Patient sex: M
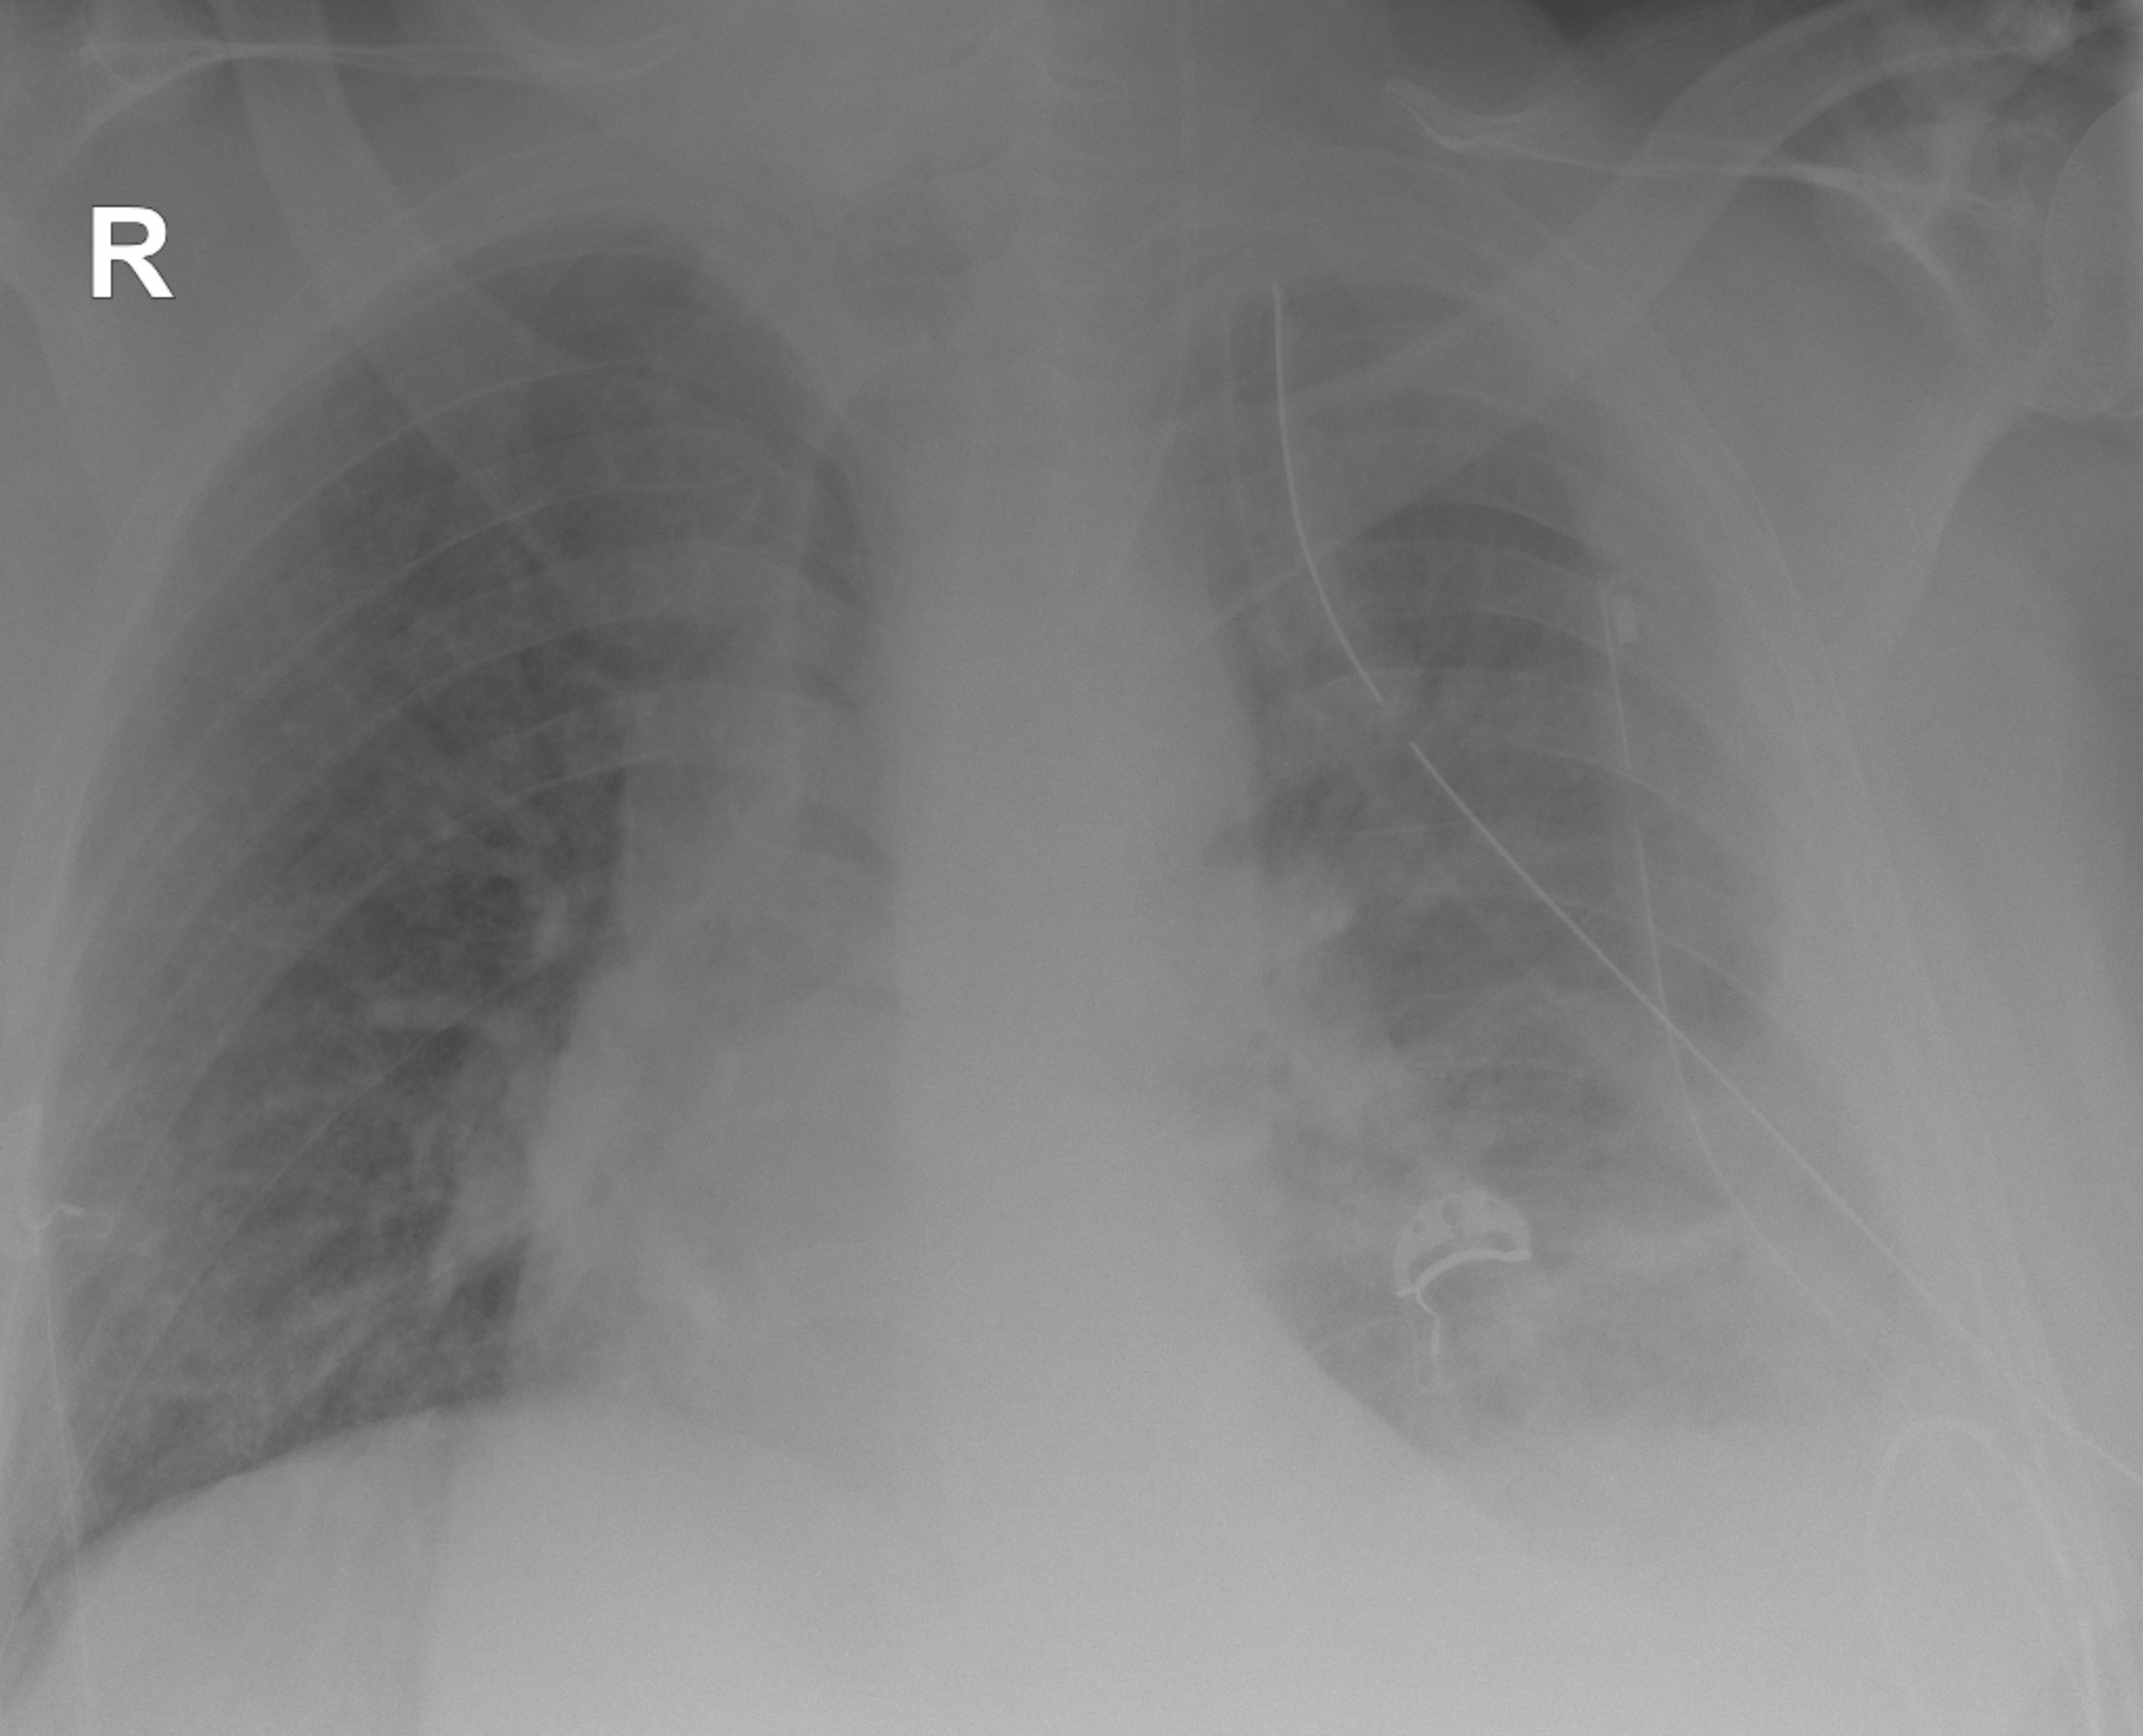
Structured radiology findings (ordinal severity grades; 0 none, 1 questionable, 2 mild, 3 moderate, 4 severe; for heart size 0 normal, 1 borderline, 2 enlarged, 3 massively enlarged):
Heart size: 2
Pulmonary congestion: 1
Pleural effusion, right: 0
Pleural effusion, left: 2
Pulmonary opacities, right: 0
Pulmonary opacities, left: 0
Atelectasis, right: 0
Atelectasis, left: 2